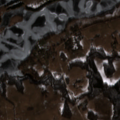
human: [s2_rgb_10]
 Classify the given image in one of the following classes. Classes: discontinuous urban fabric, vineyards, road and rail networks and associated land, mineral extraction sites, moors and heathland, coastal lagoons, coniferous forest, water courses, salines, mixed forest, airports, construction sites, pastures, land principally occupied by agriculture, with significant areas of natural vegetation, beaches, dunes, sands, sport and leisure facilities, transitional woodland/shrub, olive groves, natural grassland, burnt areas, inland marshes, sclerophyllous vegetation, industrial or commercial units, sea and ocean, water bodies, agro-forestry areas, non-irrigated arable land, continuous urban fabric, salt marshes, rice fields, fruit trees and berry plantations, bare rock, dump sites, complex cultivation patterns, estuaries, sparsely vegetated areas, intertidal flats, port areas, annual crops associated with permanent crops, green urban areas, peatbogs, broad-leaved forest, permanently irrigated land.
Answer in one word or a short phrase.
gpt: pastures, complex cultivation patterns, land principally occupied by agriculture, with significant areas of natural vegetation, mixed forest, water bodies